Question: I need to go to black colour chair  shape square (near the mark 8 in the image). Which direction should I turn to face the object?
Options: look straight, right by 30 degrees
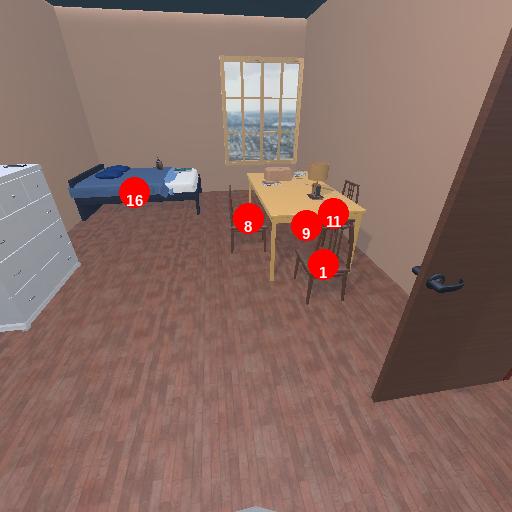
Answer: look straight